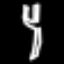
Label: fork